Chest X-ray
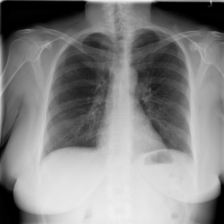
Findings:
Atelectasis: negative
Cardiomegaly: negative
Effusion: negative
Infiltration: negative
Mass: negative
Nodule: negative
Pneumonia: negative
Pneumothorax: negative
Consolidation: negative
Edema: negative
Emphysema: negative
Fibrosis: negative
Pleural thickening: negative
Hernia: negative